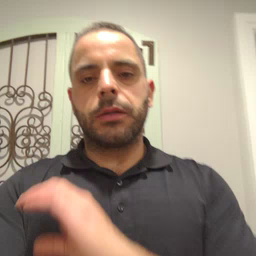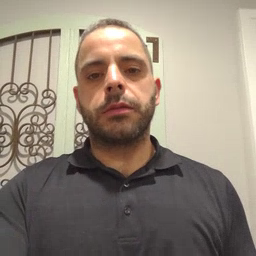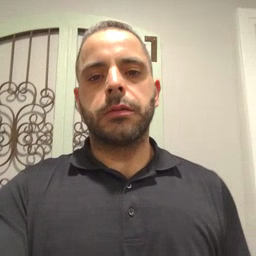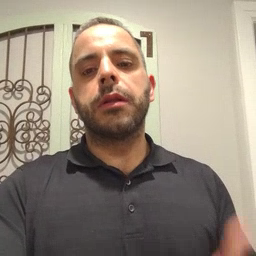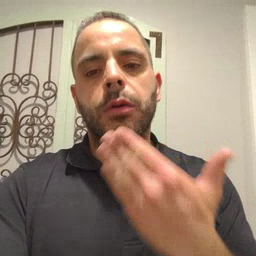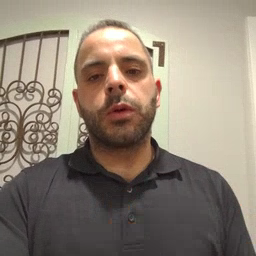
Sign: thankyou